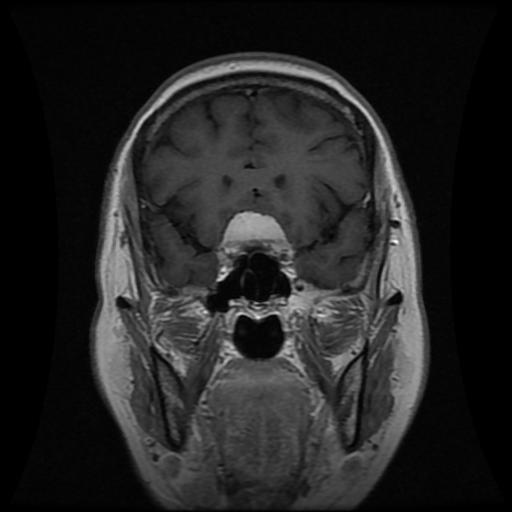
Label: meningioma